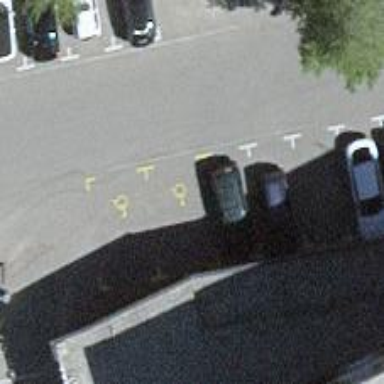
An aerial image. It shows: Designated parking space for disabled individuals.